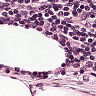
Metastatic tissue present: no